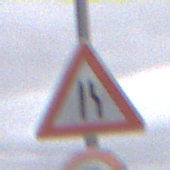
Verkehrszeichen: EinseitigVerengteFahrbahnRechts
Zusatzzeichen unten: Geschwindigkeit5
Umgebung: Outdoor, Nature
Tageszeit: Midday
Wetter: Overcast
Licht: Natural
Jahreszeit: NotSpecified
Kontrast: LowContrast